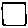
Label: square